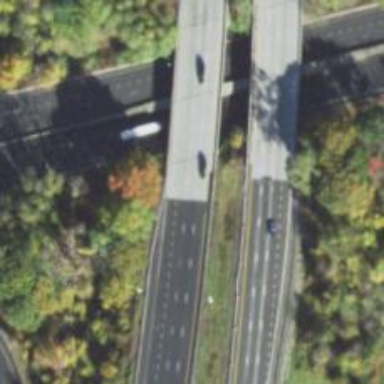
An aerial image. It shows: Bridge on motorway link.